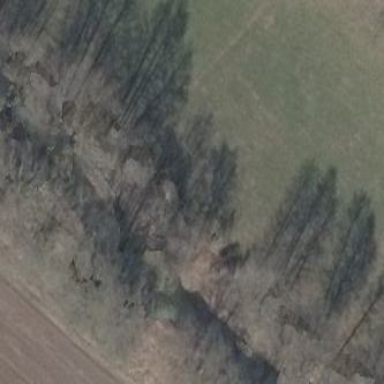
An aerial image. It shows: Deciduous broadleaved forest.